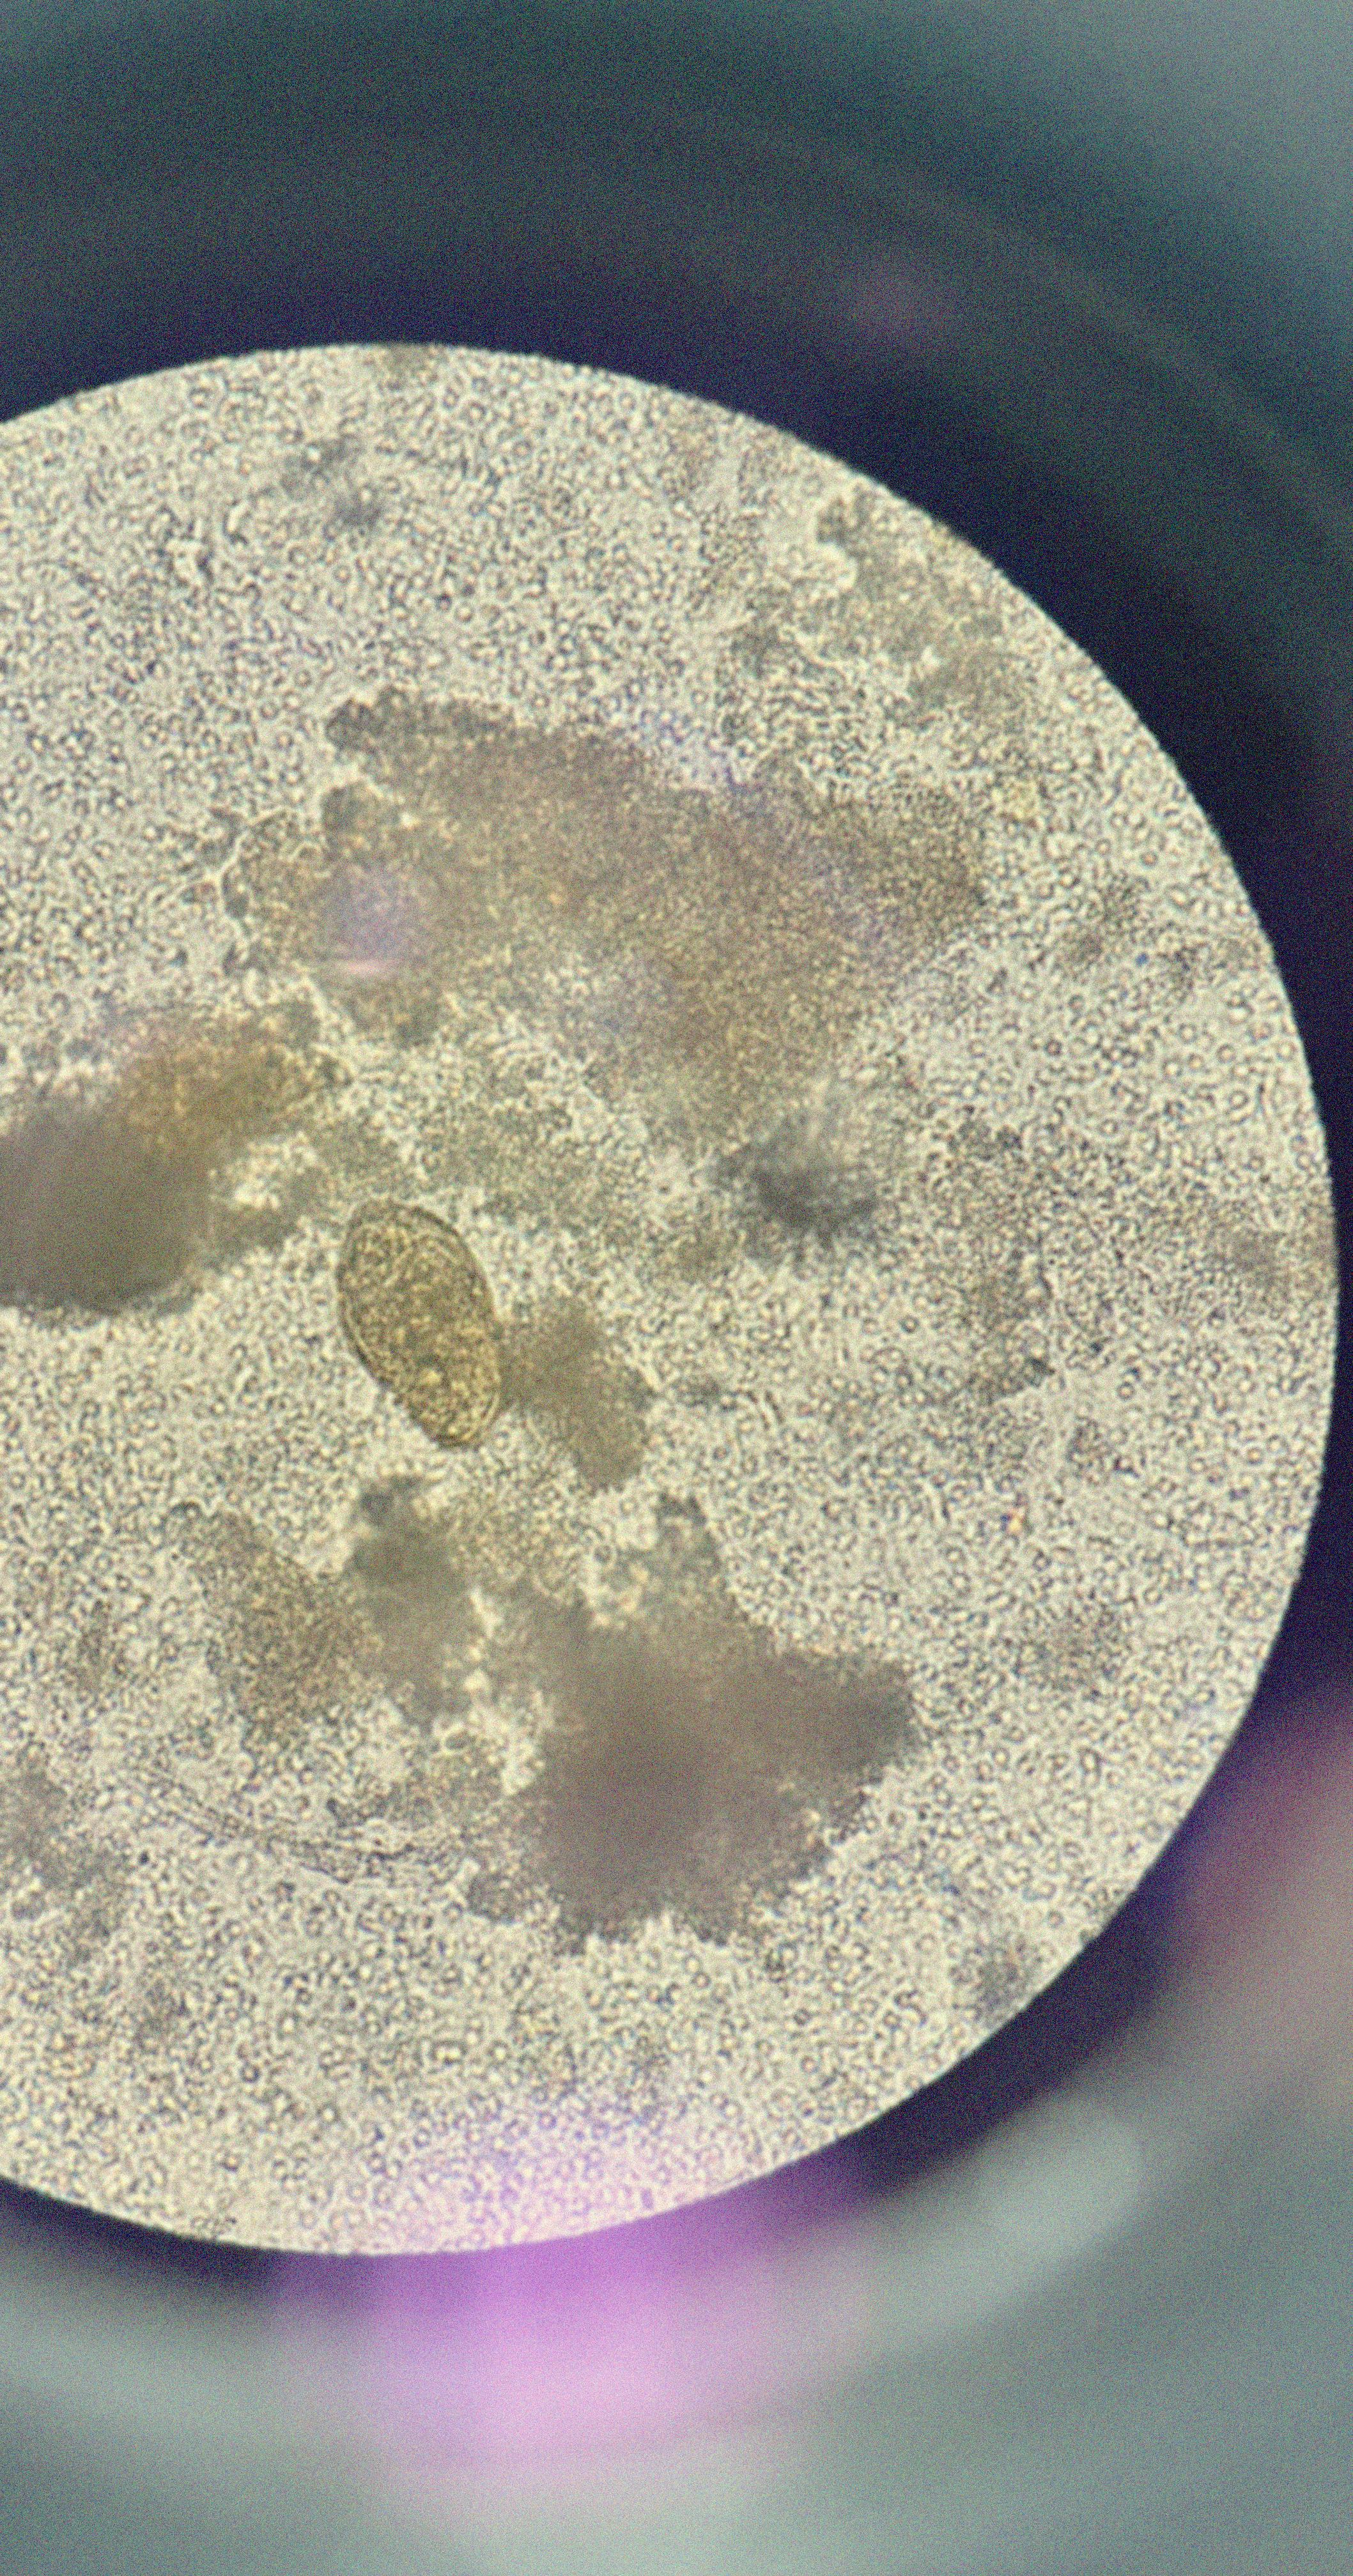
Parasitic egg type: Paragonimus spp